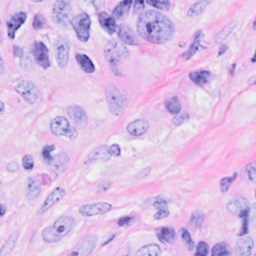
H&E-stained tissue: Breast